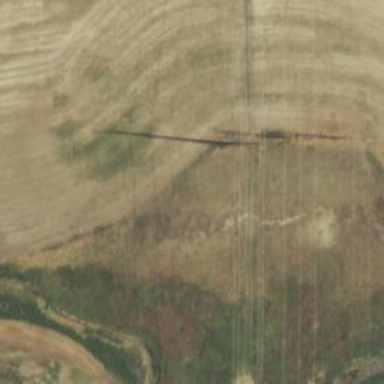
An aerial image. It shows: Power tower.